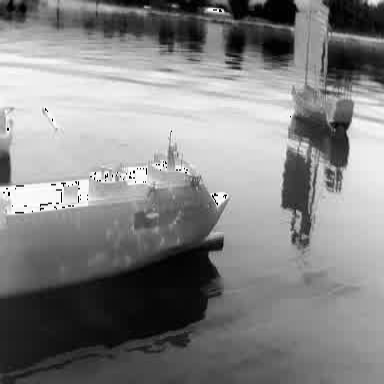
There is a container_ship in the infrared image.